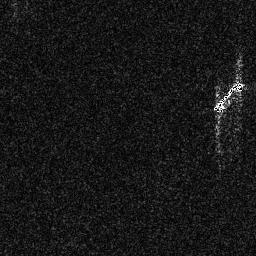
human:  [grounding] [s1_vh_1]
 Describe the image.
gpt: In the satellite image, there is  <ref>1 medium ship </ref> <box>[[82, 31, 95, 42, 0]]</box> located at right.